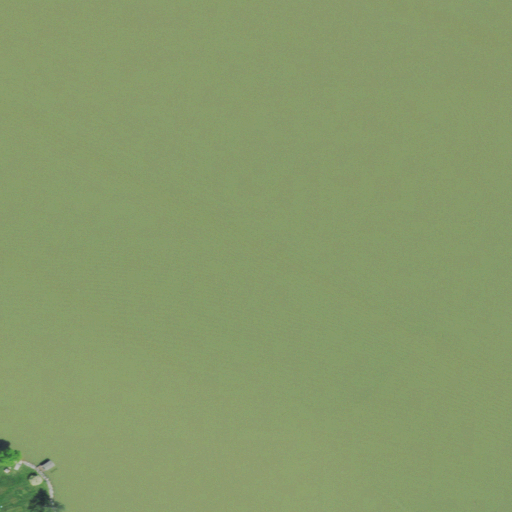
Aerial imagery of bar in Tennessee named Bussell Shoals containing open water, pasture, and low intensity development